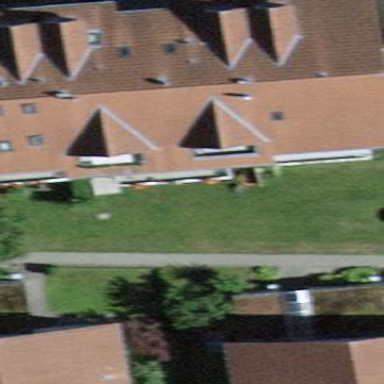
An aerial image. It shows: Residential building.